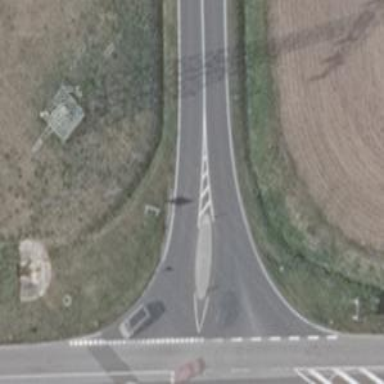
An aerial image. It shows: Motorroad with trunk link.